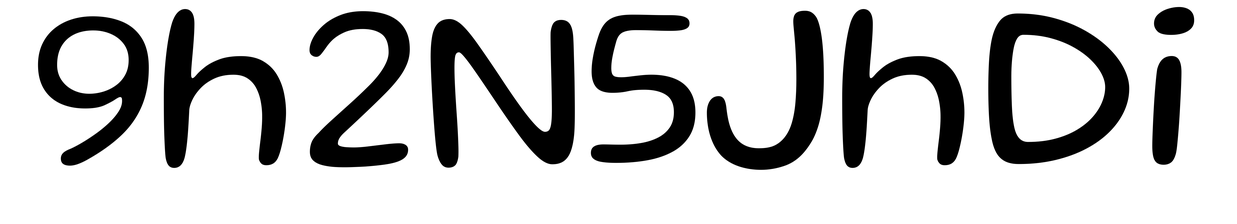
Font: Gluten_Light